Interaction volume radius: 10 \u00c5
Interaction volume height: 30 \u00c5
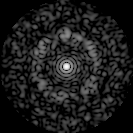
Disorder parameter: 0.7793